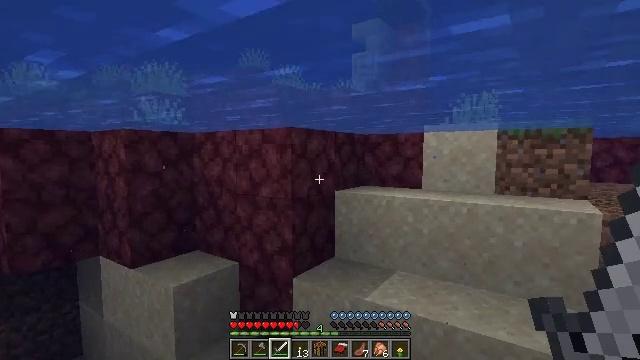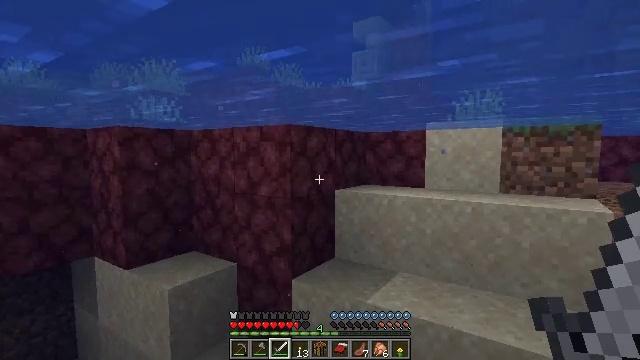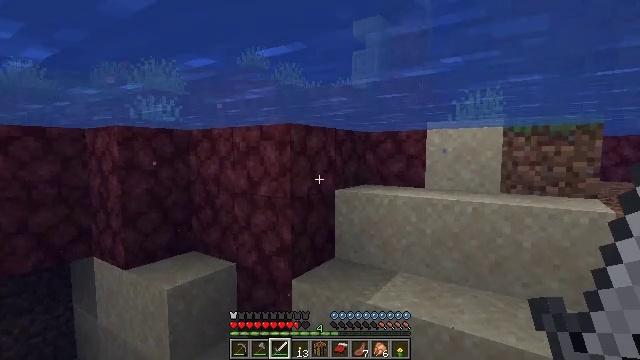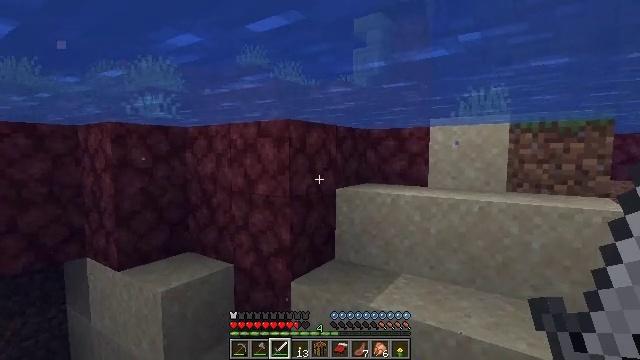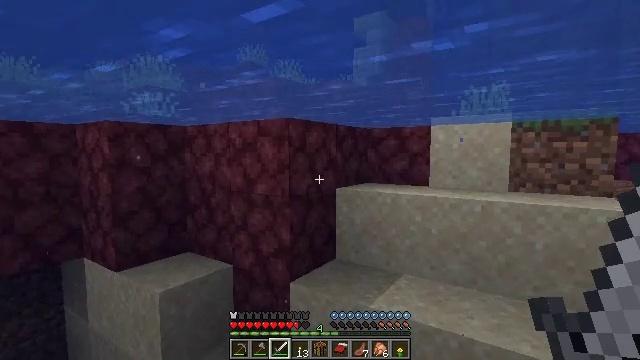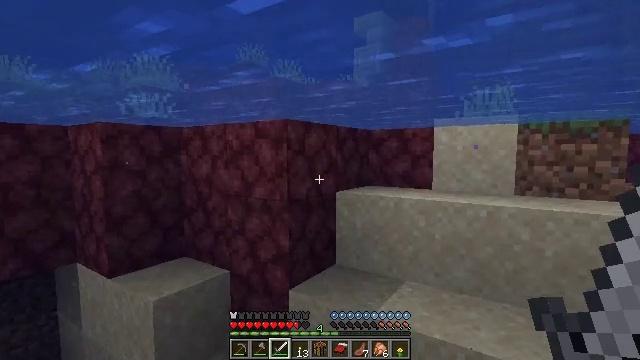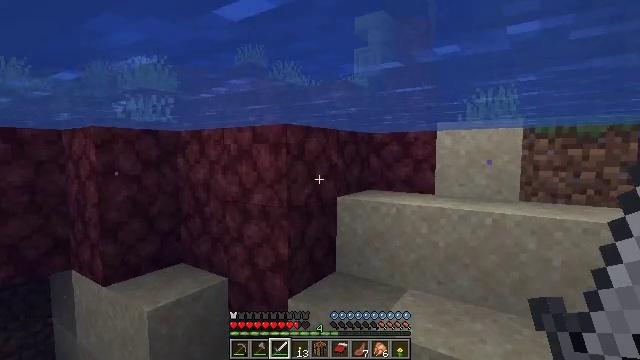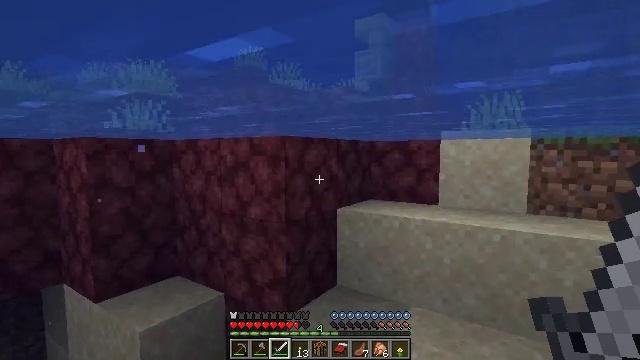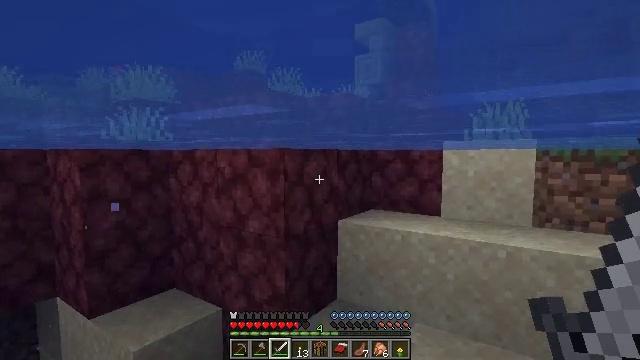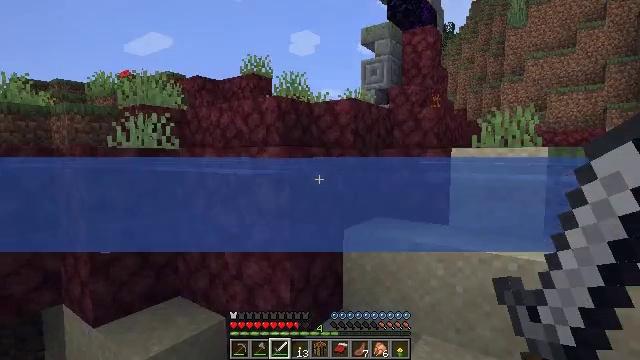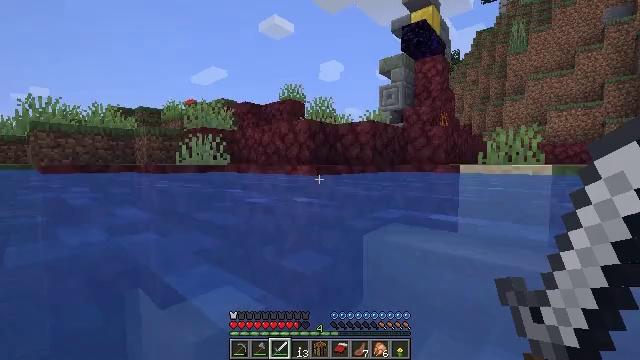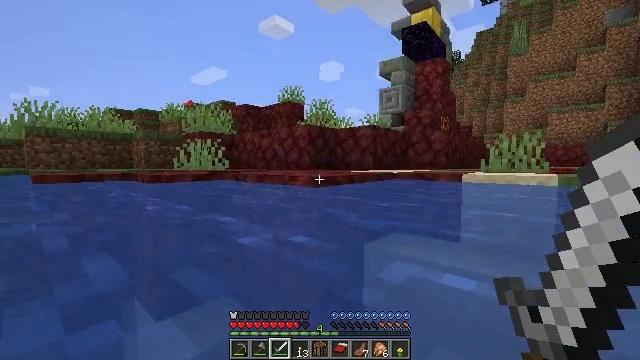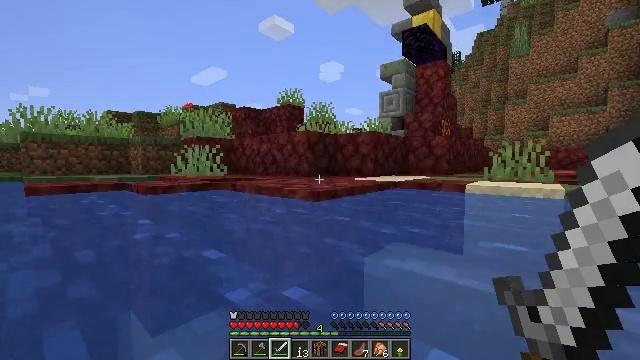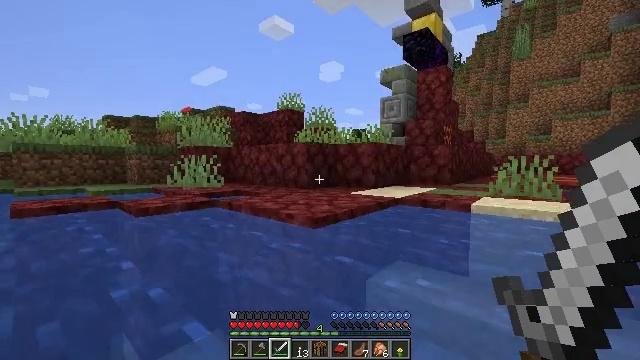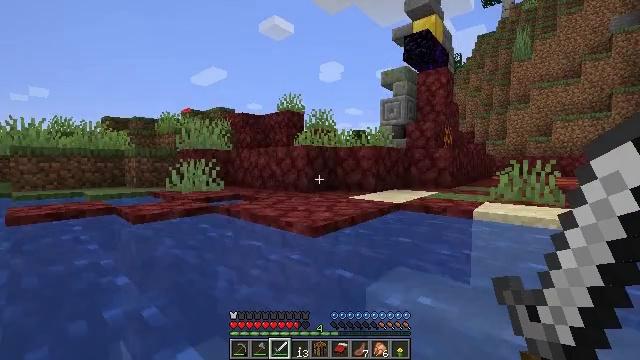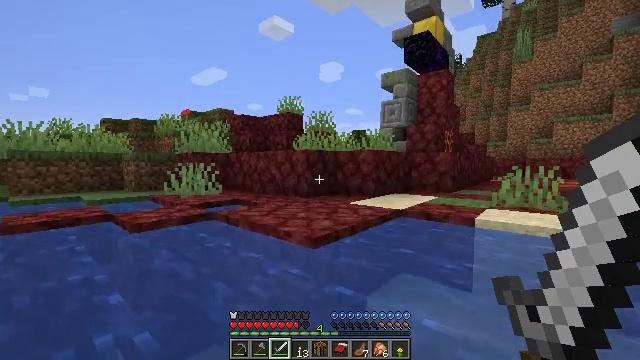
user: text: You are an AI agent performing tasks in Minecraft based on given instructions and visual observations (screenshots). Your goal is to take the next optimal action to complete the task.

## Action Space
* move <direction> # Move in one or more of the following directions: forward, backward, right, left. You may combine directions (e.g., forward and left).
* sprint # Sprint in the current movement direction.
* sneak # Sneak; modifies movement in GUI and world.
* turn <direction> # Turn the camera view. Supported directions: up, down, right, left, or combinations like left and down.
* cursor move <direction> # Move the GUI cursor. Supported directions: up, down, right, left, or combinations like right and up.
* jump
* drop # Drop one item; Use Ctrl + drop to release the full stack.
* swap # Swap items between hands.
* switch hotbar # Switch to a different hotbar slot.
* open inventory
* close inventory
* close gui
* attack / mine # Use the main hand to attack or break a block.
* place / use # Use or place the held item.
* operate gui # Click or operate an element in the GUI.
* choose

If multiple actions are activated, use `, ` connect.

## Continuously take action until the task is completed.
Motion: motion action
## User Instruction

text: Drop a bow.
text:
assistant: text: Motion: move forward
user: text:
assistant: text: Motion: move forward
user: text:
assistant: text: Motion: move forward
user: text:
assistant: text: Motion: move forward, jump
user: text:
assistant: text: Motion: move forward, jump
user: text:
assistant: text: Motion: move forward, jump
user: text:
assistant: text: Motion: move forward, jump
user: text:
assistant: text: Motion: move forward, jump
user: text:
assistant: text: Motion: move forward, turn left, jump
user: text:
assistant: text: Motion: move forward, turn left, jump
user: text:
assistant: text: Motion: move forward, jump
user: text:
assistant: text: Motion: move forward, jump
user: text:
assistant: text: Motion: move forward, jump
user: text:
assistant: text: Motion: move forward, jump
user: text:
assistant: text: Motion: move forward, jump
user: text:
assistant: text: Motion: move forward, jump
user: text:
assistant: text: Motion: move forward, jump
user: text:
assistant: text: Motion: move forward, jump
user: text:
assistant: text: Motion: move forward, jump
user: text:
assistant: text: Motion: move forward, jump
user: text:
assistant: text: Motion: move forward, jump
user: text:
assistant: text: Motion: move forward, jump
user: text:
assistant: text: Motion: move forward
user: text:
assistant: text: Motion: move forward, turn right and down
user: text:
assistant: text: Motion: move forward, turn right and down
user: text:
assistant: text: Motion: move forward
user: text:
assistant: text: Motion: move forward
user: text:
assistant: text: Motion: move forward
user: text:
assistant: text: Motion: move forward
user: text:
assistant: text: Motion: move forward, jump